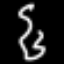
Label: squiggle